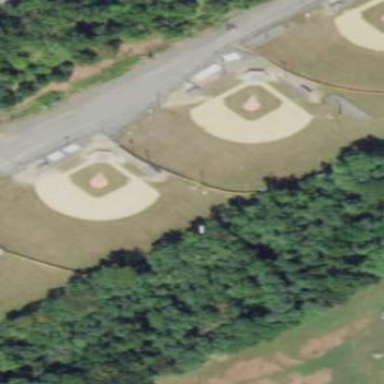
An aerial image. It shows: Baseball pitch for leisure land.